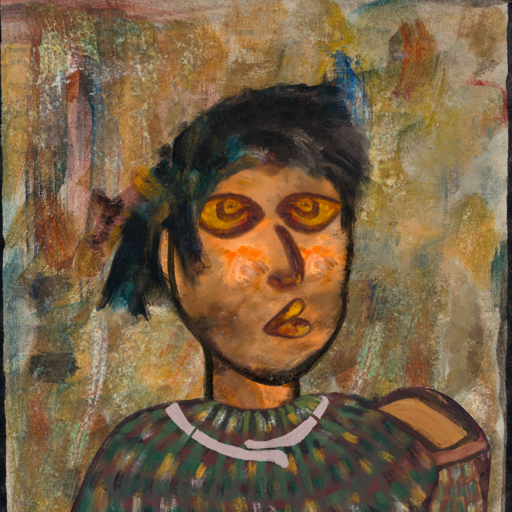
Background: Pipe, Head And Neck Side: Gypsy_Queen, Face Side: Comrade, Bust: After_Raid, Hair Side: Pipe, Head Accessory: Blank, Second Necklace: Blank, Necklace: Hypocrite_2, Baby: Blank